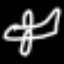
Label: airplane